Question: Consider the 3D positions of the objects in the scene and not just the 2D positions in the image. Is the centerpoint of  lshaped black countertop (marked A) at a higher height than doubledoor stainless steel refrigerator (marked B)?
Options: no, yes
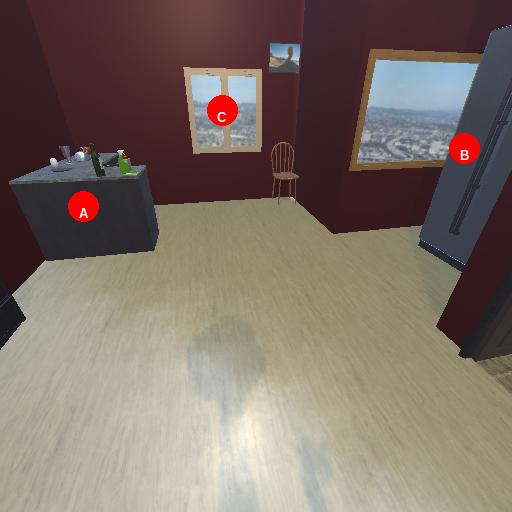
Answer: no